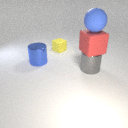
large gray metal cylinder in front of small yellow rubber cube